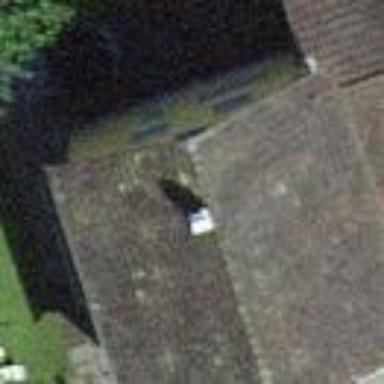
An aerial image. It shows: Building with tiled roof.